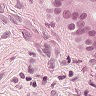
Metastatic tissue present: yes